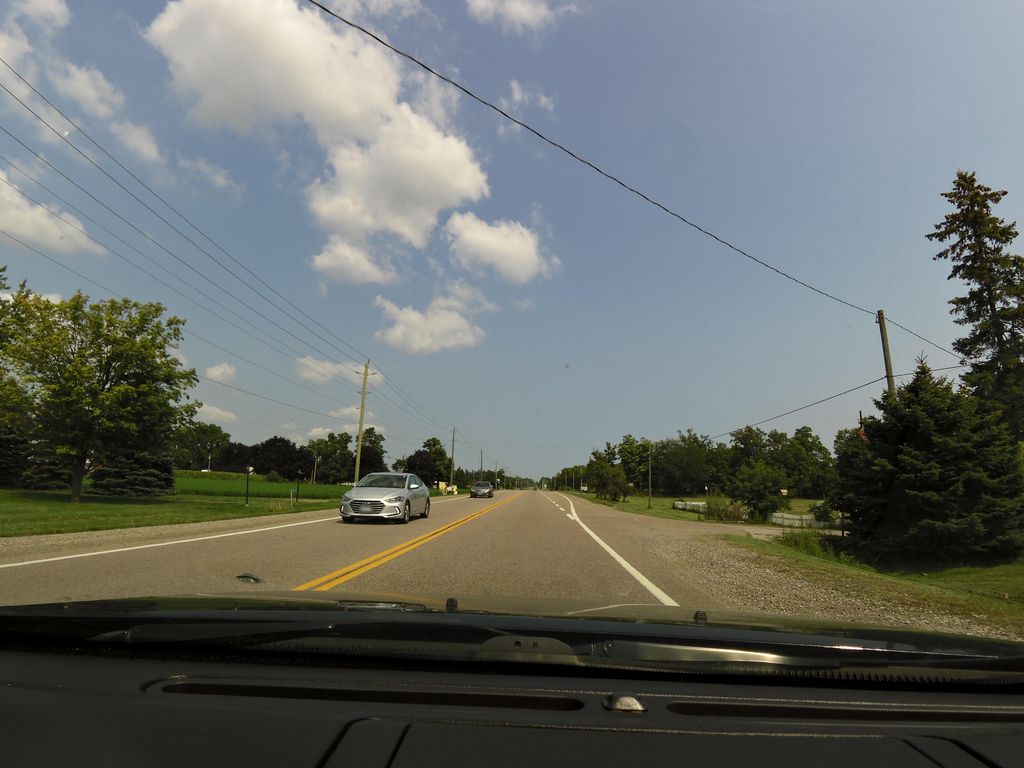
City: hamilton